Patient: sex M, age 83
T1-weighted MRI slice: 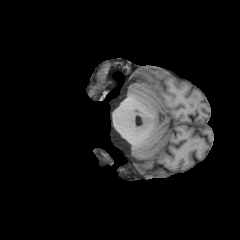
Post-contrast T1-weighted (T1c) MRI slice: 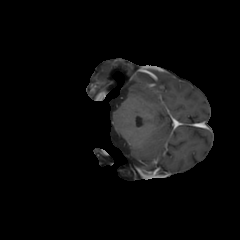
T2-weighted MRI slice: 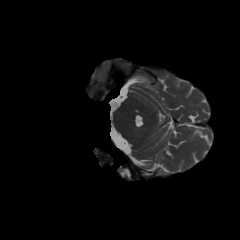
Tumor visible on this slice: no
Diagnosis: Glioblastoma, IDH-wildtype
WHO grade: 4